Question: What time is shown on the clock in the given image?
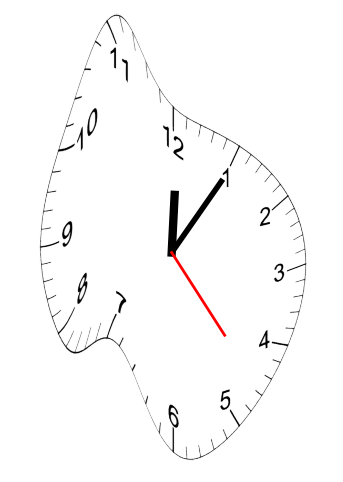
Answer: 12:05:23